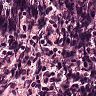
Metastatic tissue present: no